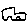
Label: car